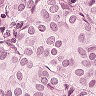
Metastatic tissue present: yes